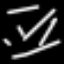
Label: line